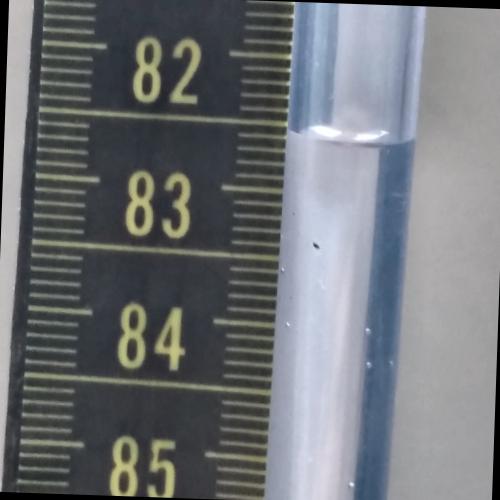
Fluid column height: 82.6 cm